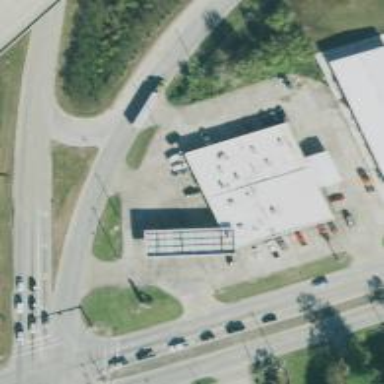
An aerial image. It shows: Convenience shop.